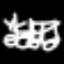
Label: pants